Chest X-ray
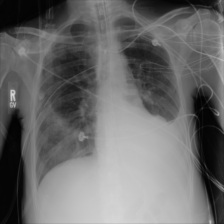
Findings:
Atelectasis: negative
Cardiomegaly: negative
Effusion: positive
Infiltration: positive
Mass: negative
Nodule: negative
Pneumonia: negative
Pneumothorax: negative
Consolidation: negative
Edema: negative
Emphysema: negative
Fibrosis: negative
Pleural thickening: negative
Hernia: negative